Question: I am using this <URL> as my base and trying to change the code as per my requirements. I have included the following code to create a mesh on image.
> -(void)populateMesh{'''
verticalDivisions = kVerticalDivisions;
horizontalDivisions = kHorisontalDivisions;
unsigned int verticesArrsize = (kVerticalDivisions * ((2 + kHorisontalDivisions * 2) * 3));
unsigned int textureCoordsArraySize = kVerticalDivisions * ((2 + kHorisontalDivisions * 2) * 2);
verticesArr = (GLfloat *)malloc(verticesArrsize * sizeof(GLfloat));
textureCoordsArr = (GLfloat*)malloc(textureCoordsArraySize * sizeof(GLfloat));
if (verticesArr == NULL) {
NSLog(@"verticesArr = NULL!");
}
float height = kWindowHeight/verticalDivisions;
float width = kWindowWidth/horizontalDivisions;
int i,j, count;
count = 0;
for (j=0; j<verticalDivisions; j++) {
for (i=0; i<=horizontalDivisions; i++, count+=6) { //2 vertices each time...
float currX = i * width;
float currY = j * height;
verticesArr[count] = currX;
verticesArr[count+1] = currY + height;
verticesArr[count+2] = 0.0f;
verticesArr[count+3] = currX;
verticesArr[count+4] = currY;
verticesArr[count+5] = 0.0f;
}
}
float xIncrease = 1.0f/horizontalDivisions;
float yIncrease = 1.0f/verticalDivisions;
int x,y;
//int elements;
count = 0;
for (y=0; y<verticalDivisions; y++) {
for (x=0; x<horizontalDivisions+1; x++, count+=4) {
float currX = x *xIncrease;
float currY = y * yIncrease;
textureCoordsArr[count] = (float)currX;
textureCoordsArr[count+1] = (float)currY + yIncrease;
textureCoordsArr[count+2] = (float)currX;
textureCoordsArr[count+3] = (float)currY;
}
}
// int cnt;
// int cnt = 0;
NSLog(@"expected %i vertices, and %i vertices were done",(verticalDivisions * ((2 + horizontalDivisions*2 ) * 2) ) , count );
}
'''
Following is the drawView code.
'''
- (void)drawView:(GLView*)view;
{
static GLfloat rot = 0.0;
glBindTexture(GL_TEXTURE_2D, texture[0]);
glClearColor(0.0f, 0.0f, 0.0f, 1.0f);
glClear(GL_COLOR_BUFFER_BIT);
glEnableClientState(GL_VERTEX_ARRAY);
glEnable(GL_TEXTURE_2D);
glEnableClientState(GL_TEXTURE_COORD_ARRAY);
glTexCoordPointer(2, GL_FLOAT, 0, textureCoordsArr);
glVertexPointer(3, GL_FLOAT, 0, verticesArr);
glPushMatrix();{
int i;
for (i=0; i<verticalDivisions; i++) {
glDrawArrays(GL_TRIANGLE_STRIP, i*(horizontalDivisions*2+2), horizontalDivisions*2+2);
}
}glPopMatrix();
glDisableClientState(GL_VERTEX_ARRAY);
glDisableClientState(GL_TEXTURE_COORD_ARRAY);
glDisable(GL_TEXTURE_2D);
}
'''
In the setup view I have called at the end of the function.
My problem is after changing the code, a blank rather say black view is appeared on the screen. Can anyone figure out where I am doing some mistake. I am newbie for openGL and trying to manipulate images through mesh. Please help asap. Thanks in advance.
Following is the setup view code.
'''
-(void)setupView:(GLView*)view {
const GLfloat zNear = 0.01, zFar = 1000.0, fieldOfView = 45.0;
GLfloat size;
glEnable(GL_DEPTH_TEST);
glMatrixMode(GL_PROJECTION);
size = zNear * tanf(DEGREES_TO_RADIANS(fieldOfView) / 2.0);
CGRect rect = view.bounds;
glFrustumf(-size, size, -size / (rect.size.width / rect.size.height), size / (rect.size.width / rect.size.height), zNear, zFar);
glViewport(0, 0, rect.size.width, rect.size.height);
glMatrixMode(GL_MODELVIEW);
glEnable(GL_TEXTURE_2D);
glEnable(GL_BLEND);
glBlendFunc(GL_ONE, GL_SRC_COLOR);
glGenTextures(1, &texture[0]);
glBindTexture(GL_TEXTURE_2D, texture[0]);
glTexParameteri(GL_TEXTURE_2D,GL_TEXTURE_MIN_FILTER,GL_LINEAR);
glTexParameteri(GL_TEXTURE_2D,GL_TEXTURE_MAG_FILTER,GL_LINEAR);
NSString *path = [[NSBundle mainBundle] pathForResource:@"texture" ofType:@"png"];
NSData *texData = [[NSData alloc] initWithContentsOfFile:path];
UIImage *image = [[UIImage alloc] initWithData:texData];
if (image == nil)
NSLog(@"Do real error checking here");
GLuint width = CGImageGetWidth(image.CGImage);
GLuint height = CGImageGetHeight(image.CGImage);
CGColorSpaceRef colorSpace = CGColorSpaceCreateDeviceRGB();
void *imageData = malloc( height * width * 4 );
CGContextRef context = CGBitmapContextCreate( imageData, width, height, 8, 4 * width, colorSpace, kCGImageAlphaPremultipliedLast | kCGBitmapByteOrder32Big );
CGContextTranslateCTM (context, 0, height);
CGContextScaleCTM (context, 1.0, -1.0);
CGColorSpaceRelease( colorSpace );
CGContextClearRect( context, CGRectMake( 0, 0, width, height ) );
CGContextDrawImage( context, CGRectMake( 0, 0, width, height ),image.CGImage );
glTexImage2D(GL_TEXTURE_2D, 0, GL_RGBA, width, height, 0, GL_RGBA, GL_UNSIGNED_BYTE, imageData);
CGContextRelease(context);
free(imageData);
[image release];
[texData release];
[self populateMesh];
}
'''
This is what I am getting as an out put. While expected is regular grid...

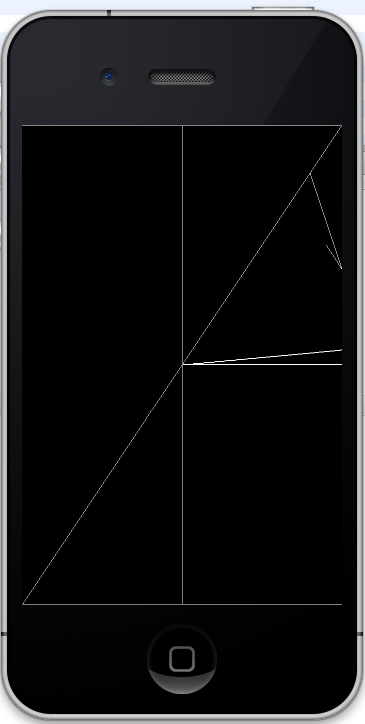
Answer: The grid is not regular because of the way how vertices are ordered. Also are you sure that GL_TRIANGLE_STRIP is desired option. Maybe, GL_TRIANGLES is that what you need.
I propose simpler solution with using indices array. For example in initialization code make vertices and texture array for your grid in normal order as:
'''
0 1 2
3 4 5
6 7 8
'''
'''
- (void) setup
{
vertices = (GLfloat*)malloc(rows*colums*3*sizeof(GLfloat));
texCoords = (GLfloat*)malloc(rows*columns*2*sizeof(GLfloat));
indices = (GLubyte*)malloc((rows-1)*(columns-1)*6*sizeof(GLubyte));
float xDelta = horizontalDivisions/columns;
float yDelta = verticalDivisions/rows;
for (int i=0;i<columns;i++) {
for(int j=0;j<rows; j++) {
int index = j*columns+i;
vertices[3*index+0] = i*xDelta; //x
vertices[3*index+1] = j*yDelta; //y
vertices[3*index+2] = -10; //z
texCoords[2*index+0] = i/(float)(columns-1); //x texture coordinate
texCoords[2*index+1] = j/(float)(rows-1); //y tex coordinate
}
}
for (int i=0;i<columns-1;i++) {
for(int j=0;j<rows-1; j++) {
indices[6*(j*columns+i)+0] = j*columns+i;
indices[6*(j*columns+i)+1] = j*columns+i+1;
indices[6*(j*columns+i)+2] = (j+1)*columns+i;
indices[6*(j*columns+i)+3] = j*columns+i+1;
indices[6*(j*columns+i)+4] = (j+1)*columns+i+1;
indices[6*(j*columns+i)+5] = (j+1)*columns+i;
}
}
}
- (void) dealloc {
free(vertices); free(texCoords); free(indices);
}
'''
Practically this indices order means that tringles are rendered as following:
'''
(013)(143)(124)(254)(346)(476)... and so on.
'''
In render method use the following lines:
'''
glVertexPointer(3, GL_FLOAT, 0, vertices);
glTexCoordPointer(2, GL_FLOAT, 0, texCoords);
glDrawElements(GL_TRIANGLES, 6*(columns-1)*(rows-1), GL_UNSIGNED_BYTE, indices);
'''
Hope that will help.